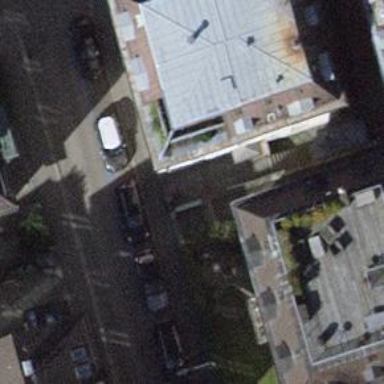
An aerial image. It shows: Unique apartment building with quadruple saltbox roof shape.